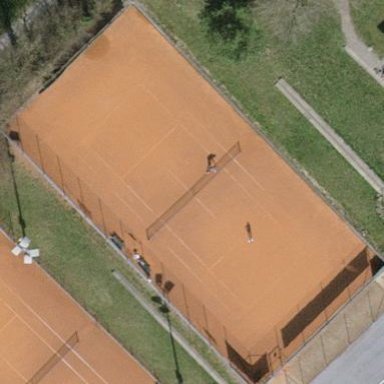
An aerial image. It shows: Clay tennis court on the leisure land pitch.